Question: Java 7 update 51 : My application is java web start kind, in which we have addressed all the security measure in jar, JNLP files and signed the jar files with trusted authority , but Latest update is prompting user confirmation message about Publisher name every time. Message doesn't have any check box to ignore as provided with update 45 and further, so please clarify is this a normal behavior of this update or else any step required to overcome the same.

****SOLUTION:****
'''
Application-Library-Allowable-Codebase: *
'''
this attribute resolved the check box issue in my case
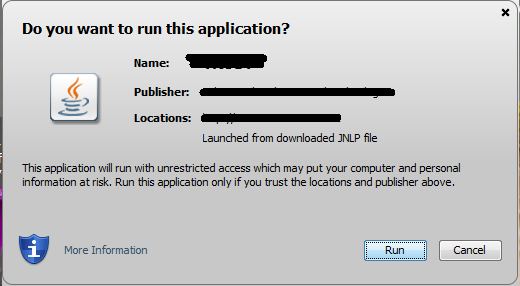
Answer: I've found that Rob's manifest entries did not do it for us... We still ended up without "Do not show this again..." check box showing under 1.7.0_51 for our app (when href= was specified, properly signed, etc.).
But other of what Rob posted holds & that coupled with Andrew's suggestion of a full/proper manifest lead us to what worked for us. From my post to <URL>:
Assure you've JAR manifest(s) such that no msgs show in console log. The minimal additional manifest attributes for 7u51 we've found must be present (*s as test values):
'''
Permissions: all-permissions
Codebase: *
Application-Library-Allowable-Codebase: *
'''